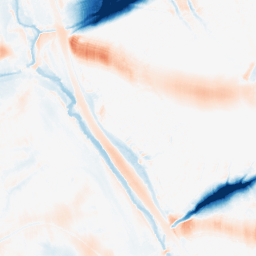
Category: morphological
Decomposition family: morphological_ellipse
Decomposition parameters: operation: average
width: 50
height: 30
Upsampling method: sinc_hamming
Upsampling parameters: scale: 2
kernel_size: 4
Upsampling scale: 2